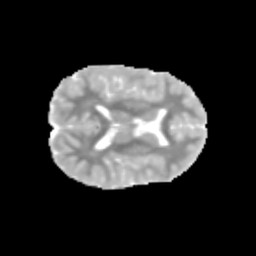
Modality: MD
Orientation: axial
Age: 10
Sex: female
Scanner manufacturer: siemens
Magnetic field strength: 3 T
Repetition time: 3.8 s
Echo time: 0.07 s